Question: I have created a custom server control that inherits from Hyperlink. The output html after control is rendered is a nice looking css button with an icon.
For the icon I have a string property.
What i would like to do is on the source code to open "browse file dialog" for the icon similar to NavigateUrl property dialog see screen below

How this can be done?
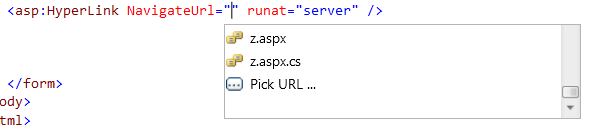
Answer: Have a look at the <URL>.